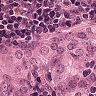
Metastatic tissue present: yes